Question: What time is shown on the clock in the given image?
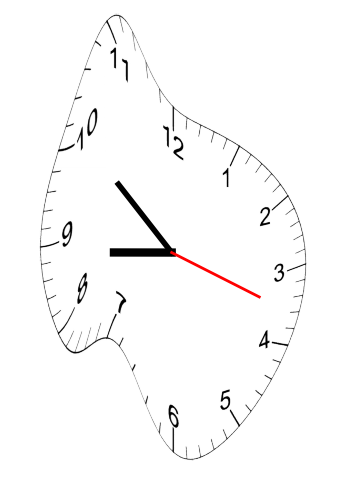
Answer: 08:51:18